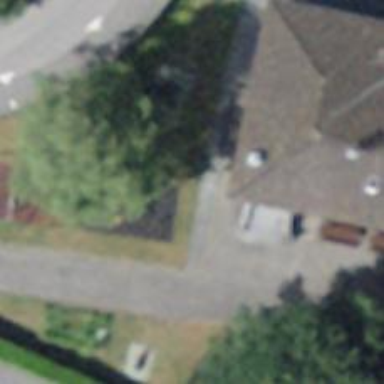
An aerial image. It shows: Post box is visible.